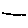
Label: line